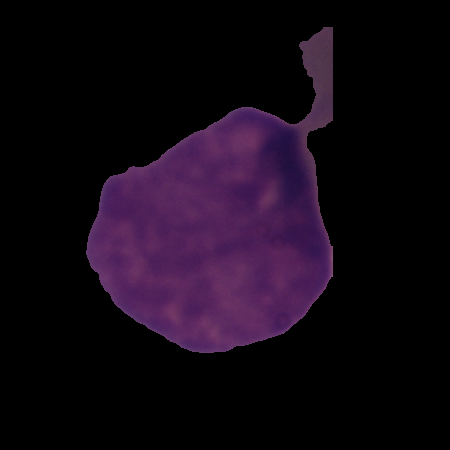
Label: cancer